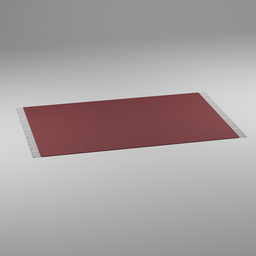
Label: decoration